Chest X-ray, PA view. Patient: 28 years old, sex M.
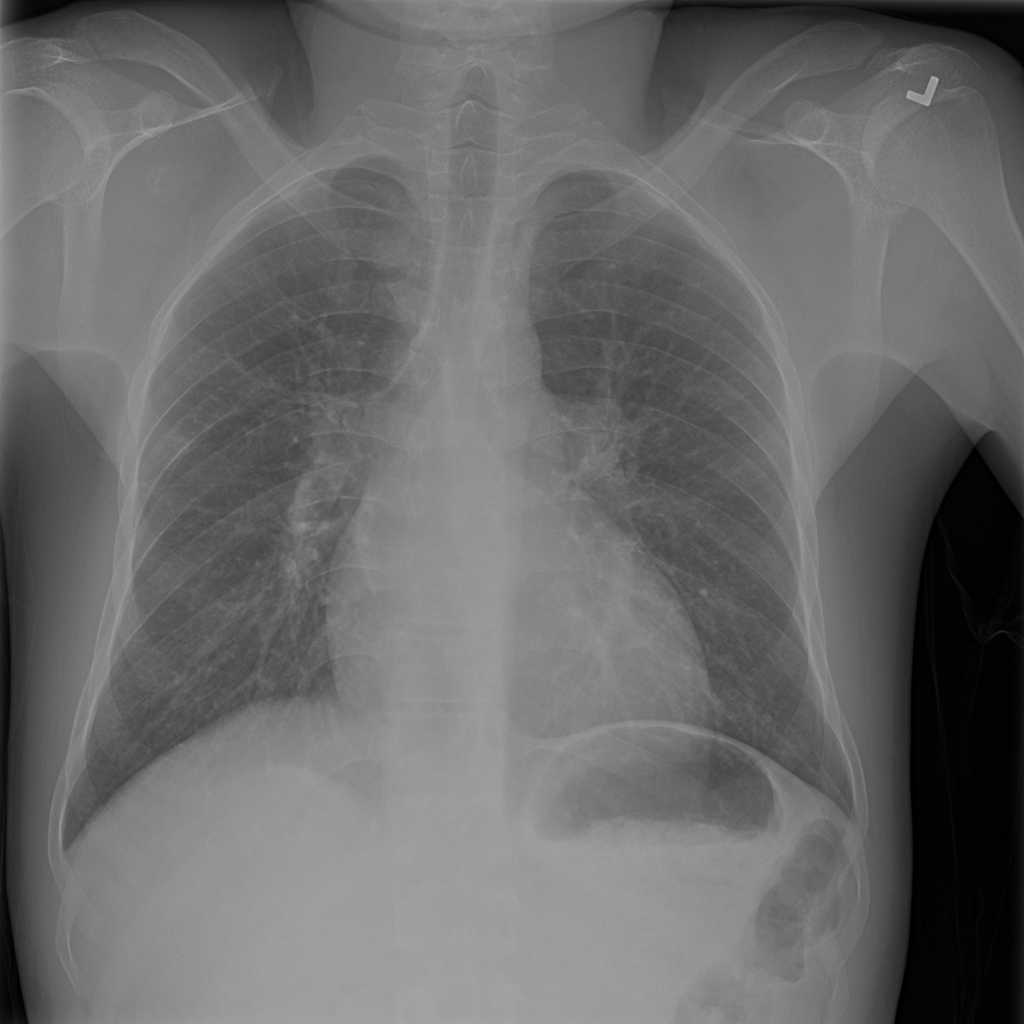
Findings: Infiltration